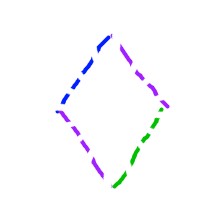
Shape: rhombus